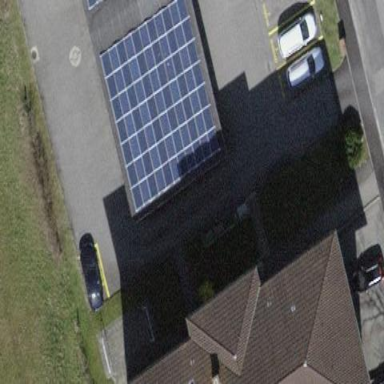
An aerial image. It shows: Solar power generator.